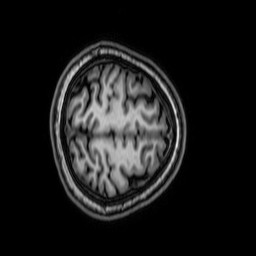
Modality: T1w
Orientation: axial
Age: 26
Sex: female